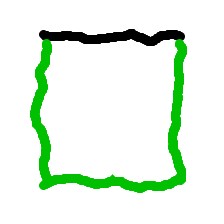
Shape: square